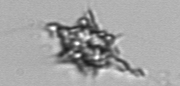
Label: Dictyocha